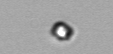
Label: nanoplankton_mix